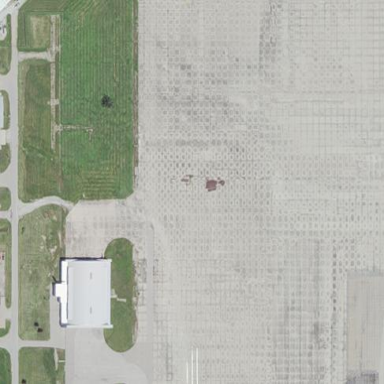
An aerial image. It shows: Apron at the airport.